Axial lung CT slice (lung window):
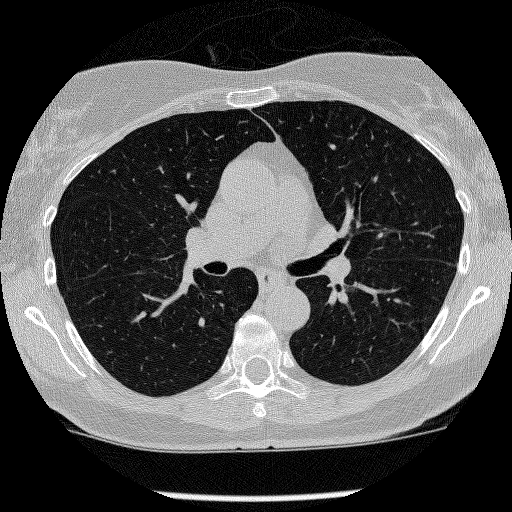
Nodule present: no